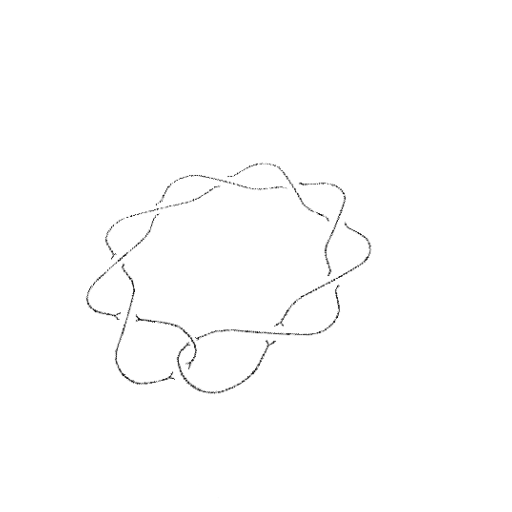
Crossing number: 10